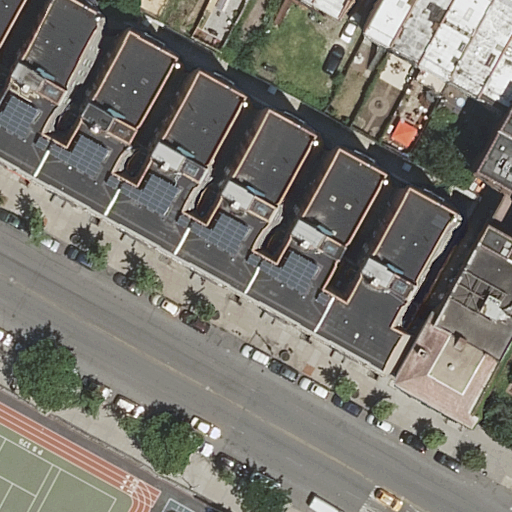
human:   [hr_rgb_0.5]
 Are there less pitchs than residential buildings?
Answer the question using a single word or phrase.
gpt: yes

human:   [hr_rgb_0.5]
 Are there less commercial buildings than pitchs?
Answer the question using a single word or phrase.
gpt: yes

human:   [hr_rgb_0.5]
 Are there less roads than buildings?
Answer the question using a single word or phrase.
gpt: yes

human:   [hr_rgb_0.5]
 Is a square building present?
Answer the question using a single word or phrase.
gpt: no

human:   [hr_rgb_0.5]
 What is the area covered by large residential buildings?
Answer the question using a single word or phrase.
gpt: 532m2

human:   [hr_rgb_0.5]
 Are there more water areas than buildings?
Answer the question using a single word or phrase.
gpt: no

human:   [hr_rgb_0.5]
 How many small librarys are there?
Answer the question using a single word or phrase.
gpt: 1

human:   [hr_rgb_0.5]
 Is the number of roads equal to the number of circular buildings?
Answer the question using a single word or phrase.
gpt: no

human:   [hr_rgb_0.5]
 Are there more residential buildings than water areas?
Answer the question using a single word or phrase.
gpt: yes

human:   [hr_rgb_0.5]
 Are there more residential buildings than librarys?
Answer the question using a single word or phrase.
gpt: yes

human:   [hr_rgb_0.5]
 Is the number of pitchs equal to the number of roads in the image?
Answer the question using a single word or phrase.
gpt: yes

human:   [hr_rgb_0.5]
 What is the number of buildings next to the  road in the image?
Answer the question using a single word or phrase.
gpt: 15

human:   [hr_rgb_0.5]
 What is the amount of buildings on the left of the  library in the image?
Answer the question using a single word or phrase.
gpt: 11

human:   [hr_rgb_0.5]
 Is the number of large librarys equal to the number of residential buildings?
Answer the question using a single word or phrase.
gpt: no

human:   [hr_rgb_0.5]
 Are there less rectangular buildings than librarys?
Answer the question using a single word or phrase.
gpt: no

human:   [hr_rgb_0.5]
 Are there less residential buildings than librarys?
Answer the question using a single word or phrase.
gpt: no

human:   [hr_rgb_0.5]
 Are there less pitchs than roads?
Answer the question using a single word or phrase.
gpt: no

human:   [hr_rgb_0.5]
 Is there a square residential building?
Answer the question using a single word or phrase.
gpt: no

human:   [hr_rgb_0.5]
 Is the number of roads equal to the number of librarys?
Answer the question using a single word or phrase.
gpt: yes

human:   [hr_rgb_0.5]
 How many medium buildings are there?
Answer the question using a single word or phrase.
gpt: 6

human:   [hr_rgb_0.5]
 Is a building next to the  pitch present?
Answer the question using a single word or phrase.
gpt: yes

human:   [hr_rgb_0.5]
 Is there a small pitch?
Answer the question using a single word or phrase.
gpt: no

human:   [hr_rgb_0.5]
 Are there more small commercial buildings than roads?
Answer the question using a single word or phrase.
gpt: no

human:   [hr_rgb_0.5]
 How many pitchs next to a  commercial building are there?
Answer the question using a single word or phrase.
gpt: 0

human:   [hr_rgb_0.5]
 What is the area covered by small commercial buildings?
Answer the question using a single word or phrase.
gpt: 0m2

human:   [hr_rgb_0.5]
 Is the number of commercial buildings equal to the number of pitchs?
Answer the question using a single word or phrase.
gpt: no

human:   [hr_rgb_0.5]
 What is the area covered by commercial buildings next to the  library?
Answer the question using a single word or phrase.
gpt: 0m2

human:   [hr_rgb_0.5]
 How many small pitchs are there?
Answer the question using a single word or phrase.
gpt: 0

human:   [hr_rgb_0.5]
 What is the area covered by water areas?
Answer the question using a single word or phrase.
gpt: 0m2

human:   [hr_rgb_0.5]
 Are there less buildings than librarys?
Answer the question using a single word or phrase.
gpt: no

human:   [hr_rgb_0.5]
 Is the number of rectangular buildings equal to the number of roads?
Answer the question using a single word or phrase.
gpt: no

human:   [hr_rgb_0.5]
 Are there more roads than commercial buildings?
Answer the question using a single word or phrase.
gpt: yes

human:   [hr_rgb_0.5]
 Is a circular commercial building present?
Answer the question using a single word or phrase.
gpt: no

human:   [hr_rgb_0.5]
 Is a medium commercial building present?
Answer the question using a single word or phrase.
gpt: no

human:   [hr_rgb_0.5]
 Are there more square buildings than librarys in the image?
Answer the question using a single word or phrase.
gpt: no

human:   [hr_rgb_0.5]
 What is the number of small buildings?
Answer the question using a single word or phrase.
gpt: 8